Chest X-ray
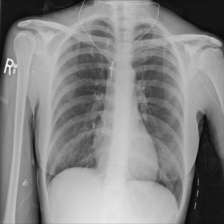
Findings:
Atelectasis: negative
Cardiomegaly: negative
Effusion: negative
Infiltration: negative
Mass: negative
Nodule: negative
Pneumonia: negative
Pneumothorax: negative
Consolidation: negative
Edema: negative
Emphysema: negative
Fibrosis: negative
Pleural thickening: negative
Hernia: negative